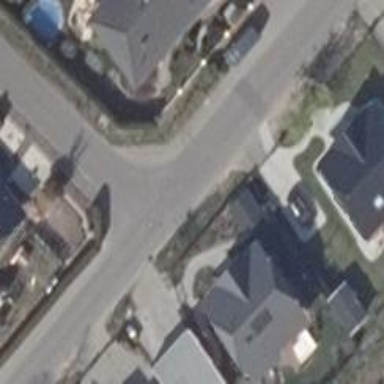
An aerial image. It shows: Asphalt road in residential area.